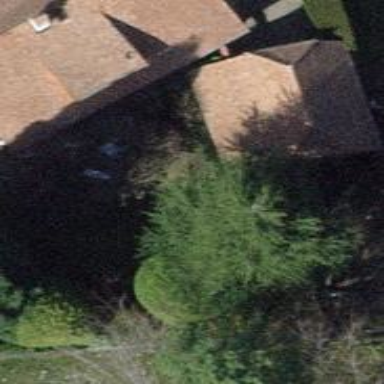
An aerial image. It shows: Garden tree with needle-leaved evergreen foliage.